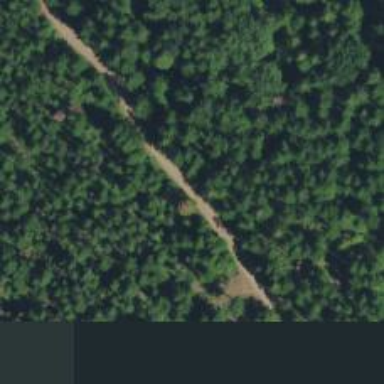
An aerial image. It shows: Track road with grade3 tracktype.